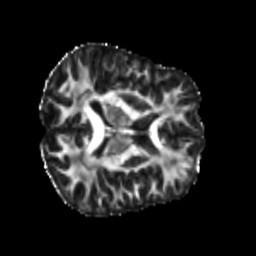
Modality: FA
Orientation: axial
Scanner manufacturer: siemens
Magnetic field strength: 3 T
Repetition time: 4 s
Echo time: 0.0594 s